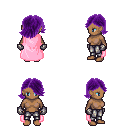
a pixel art fantasy rpg character, female body template, human, dark skin, pink cape, metal pants, purple swoop hairstyle, metal gloves, four views (front, back, left, right), 2x2 character sprite sheet, small pixel art, hard edges, no anti-aliasing